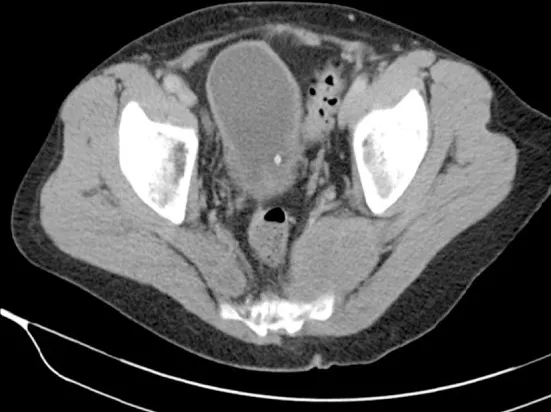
Image of the biopsied mass on CT in axial plane.
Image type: radiology (ct)